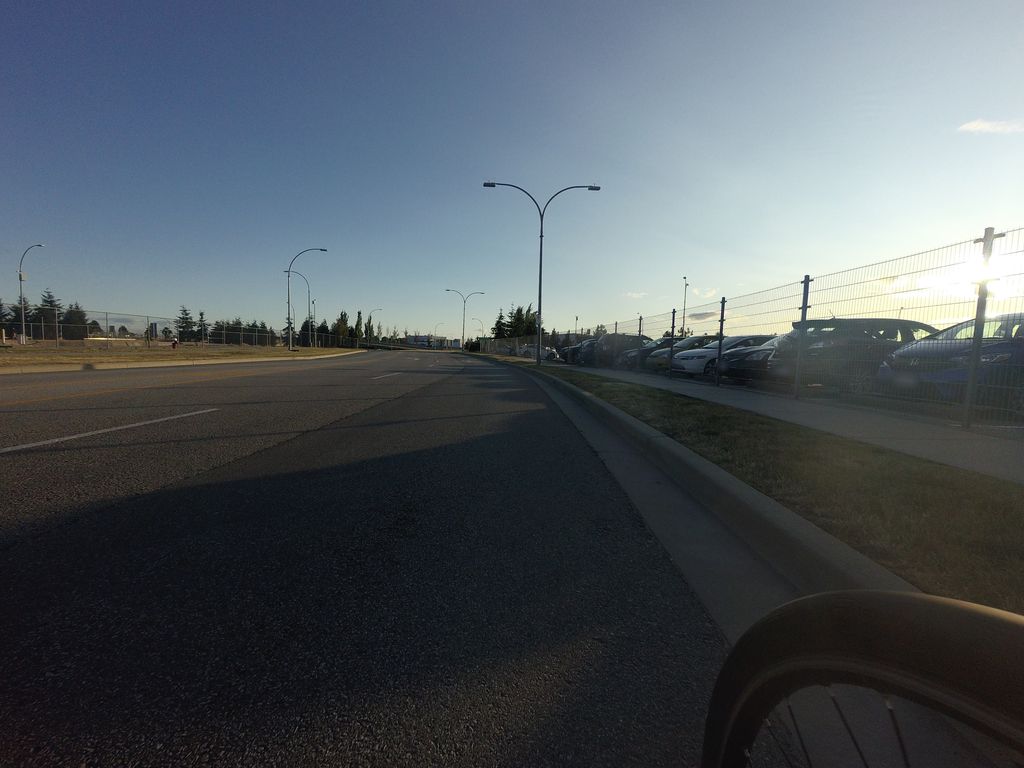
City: vancouver